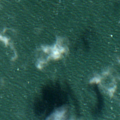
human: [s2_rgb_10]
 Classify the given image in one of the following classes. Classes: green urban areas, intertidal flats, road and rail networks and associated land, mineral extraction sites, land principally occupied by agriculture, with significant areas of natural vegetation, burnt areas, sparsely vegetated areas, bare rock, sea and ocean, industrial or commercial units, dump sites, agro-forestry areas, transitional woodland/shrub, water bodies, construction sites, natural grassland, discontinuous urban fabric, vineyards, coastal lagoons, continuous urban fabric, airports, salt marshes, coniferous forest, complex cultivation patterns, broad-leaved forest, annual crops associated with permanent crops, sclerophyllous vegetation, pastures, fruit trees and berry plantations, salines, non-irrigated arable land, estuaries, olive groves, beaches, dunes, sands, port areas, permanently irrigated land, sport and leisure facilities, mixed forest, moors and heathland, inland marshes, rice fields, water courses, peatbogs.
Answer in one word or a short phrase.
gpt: sea and ocean